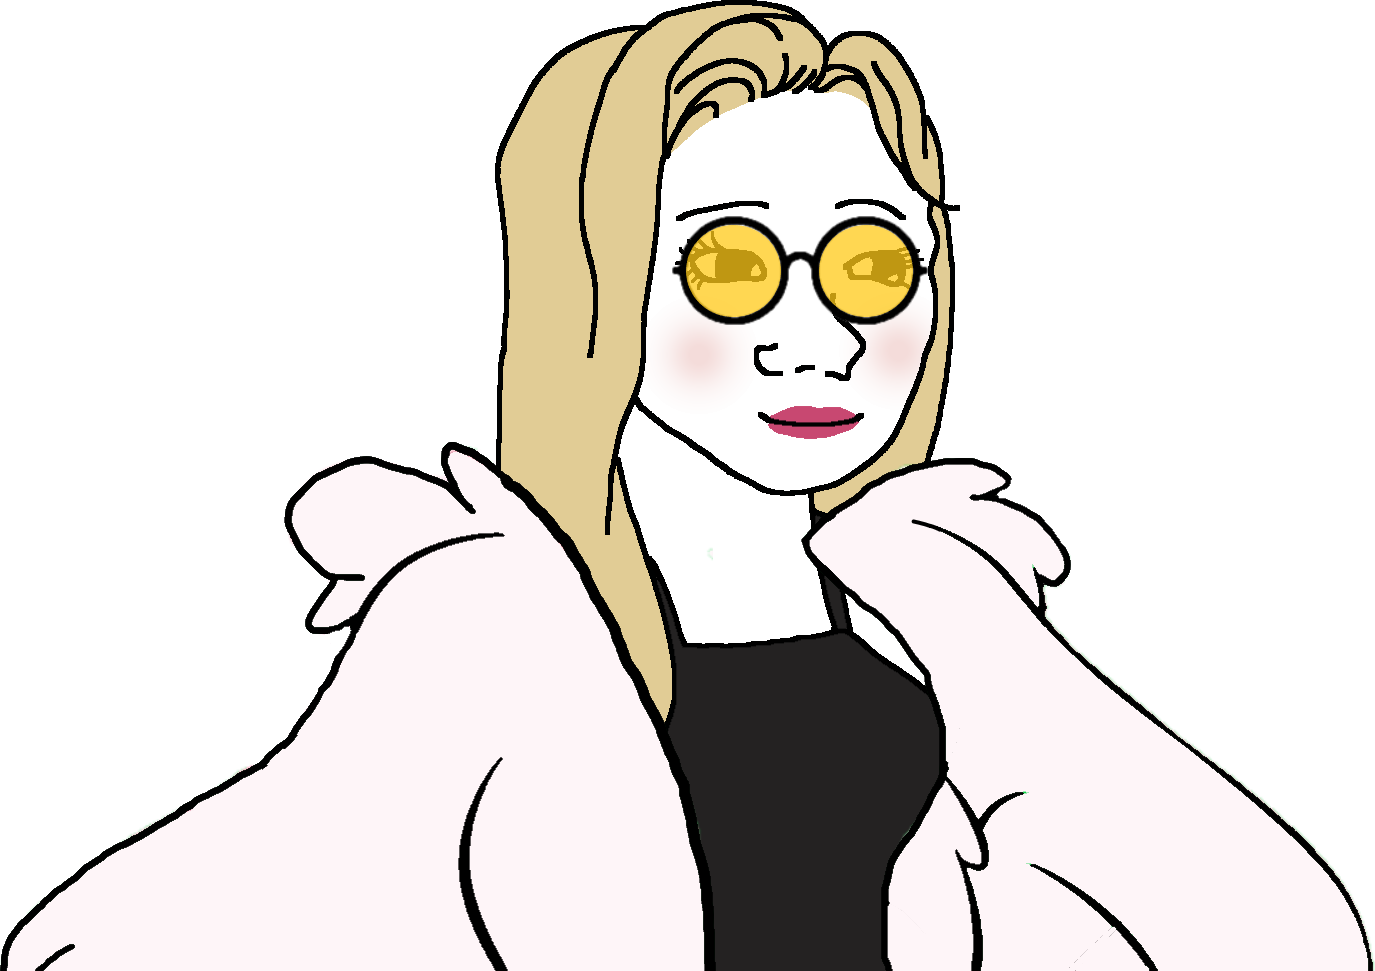
Label: 5_Trad_Wife